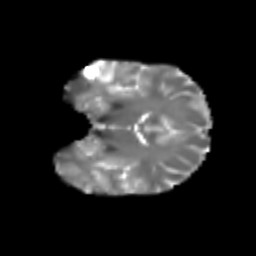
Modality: T2w
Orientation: coronal
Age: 21
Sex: female
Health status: healthy